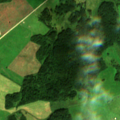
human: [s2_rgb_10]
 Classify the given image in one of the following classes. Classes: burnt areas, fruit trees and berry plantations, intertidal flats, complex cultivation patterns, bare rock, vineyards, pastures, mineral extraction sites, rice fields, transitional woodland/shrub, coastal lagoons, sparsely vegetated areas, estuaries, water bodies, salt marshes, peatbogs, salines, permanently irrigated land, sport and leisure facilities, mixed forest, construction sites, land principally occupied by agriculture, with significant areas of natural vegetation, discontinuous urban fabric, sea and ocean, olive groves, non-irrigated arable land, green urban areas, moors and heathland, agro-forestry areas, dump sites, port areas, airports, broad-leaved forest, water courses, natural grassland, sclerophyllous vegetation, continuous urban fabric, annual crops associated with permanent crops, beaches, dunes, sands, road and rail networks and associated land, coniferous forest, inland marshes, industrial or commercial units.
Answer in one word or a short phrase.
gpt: non-irrigated arable land, pastures, complex cultivation patterns, broad-leaved forest, mixed forest